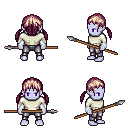
a pixel art fantasy rpg character, male body template, dark elf, purple skin, white long-sleeve shirt, metal pants, white blonde twin-tailed hairstyle, white cloth bracers, spear, four views (front, back, left, right), 2x2 character sprite sheet, small pixel art, hard edges, no anti-aliasing